Question: How can I associate two tables so that I can create a database that sort of matches the image attached.

I understand that the experiment ID, Date, Name has to be part of the parent table, with the Trial #, Variable, and Result be the child table associated to the parent table. However, I'm not very sure how to implement this in Room Database persistence using Entity and Dao. Can someone show me how?
I want the results to be that if the user selects the experiment in a recyclerview, it will be lead to another activity showing inputs of Variable and Result to add trials at the top while displaying the results of just that experiment below using a Recyclerview.
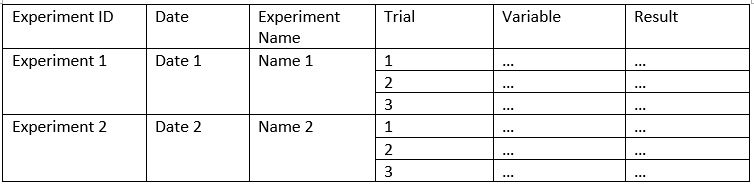
Answer: I believe the following is one of the ways that you can achieve what you want.
# The Code
The Experiment Entity (table)
'''
@Entity
public class Experiment {
@PrimaryKey(autoGenerate = true)
private long experimentId;
private String experimentName;
private String experimentDate;
public Experiment() {
}
@Ignore
public Experiment(String name, String date) {
this.experimentName = name;
this.experimentDate = date;
}
public long getExperimentId() {
return experimentId;
}
public void setExperimentId(long experimentId) {
this.experimentId = experimentId;
}
public String getExperimentName() {
return experimentName;
}
public void setExperimentName(String experimentName) {
this.experimentName = experimentName;
}
public String getExperimentDate() {
return experimentDate;
}
public void setExperimentDate(String experimentDate) {
this.experimentDate = experimentDate;
}
}
'''
-
The Trial Entity
'''
@Entity
public class Trial {
@PrimaryKey(autoGenerate = true)
private long trialId;
@ForeignKey(entity = Experiment.class, parentColumns = {BaseColumns._ID},childColumns = "parentExperiment", onDelete = ForeignKey.CASCADE, onUpdate = ForeignKey.CASCADE)
private long parentExperiment;
private String trialVariable;
private String trialResult;
public Trial() {
}
@Ignore
public Trial(long parentExperimentId, String variable, String result) {
this.parentExperiment = parentExperimentId;
this.trialVariable = variable;
this.trialResult = result;
}
public long getTrialId() {
return trialId;
}
public void setTrialId(long trialId) {
this.trialId = trialId;
}
public long getParentExperiment() {
return parentExperiment;
}
public void setParentExperiment(long parentExperiment) {
this.parentExperiment = parentExperiment;
}
public String getTrialVariable() {
return trialVariable;
}
public void setTrialVariable(String trialVariable) {
this.trialVariable = trialVariable;
}
public String getTrialResult() {
return trialResult;
}
public void setTrialResult(String trialResult) {
this.trialResult = trialResult;
}
}
'''
-
Dao.java (combined for convenience)
'''
public interface Dao {
@Insert(onConflict = OnConflictStrategy.IGNORE)
long[] insertExperiments(Experiment... experiments);
@Insert(onConflict = OnConflictStrategy.IGNORE)
long insertExperiment(Experiment experiment);
@Insert(onConflict = OnConflictStrategy.IGNORE)
long[] insertTrials(Trial... trials);
@Insert(onConflict = OnConflictStrategy.IGNORE)
long insertTrial(Trial trial);
@Update(onConflict = OnConflictStrategy.IGNORE)
int updateExperiments(Experiment... experiments);
@Update(onConflict = OnConflictStrategy.IGNORE)
int updateExperiment(Experiment experiment);
@Update(onConflict = OnConflictStrategy.IGNORE)
int updateTrials(Trial... trials);
@Update(onConflict = OnConflictStrategy.IGNORE)
int updateTrial(Trial trial);
@Delete
int deleteExperiments(Experiment... experiments);
@Delete
int deleteExperiment(Experiment experiment);
@Delete
int deleteTrials(Trial... trials);
@Delete
int deleteTrial(Trial trial);
@Query("SELECT * FROM Experiment")
List<Experiment> getAllexperiments();
@Query("SELECT * FROM Experiment WHERE experimentDate BETWEEN :startdate AND :enddate")
List<Experiment> getExperimentsInDateRange(String startdate, String enddate);
@Query("SELECT * FROM Trial")
List<Trial> getAllTrials();
@Query("SELECT * FROM Experiment JOIN Trial ON parentExperiment = experimentId")
List<TrialWithExperiment> getExperimentsWithTrials();
public class TrialWithExperiment {
private long experimentId;
private String experimentName;
private String experimentDate;
private long trialId;
private String trialVariable;
private String trialResult;
public long getExperimentId() {
return experimentId;
}
public void setExperimentId(long experimentId) {
this.experimentId = experimentId;
}
public String getExperimentName() {
return experimentName;
}
public void setExperimentName(String experimentName) {
this.experimentName = experimentName;
}
public String getExperimentDate() {
return experimentDate;
}
public void setExperimentDate(String experimentDate) {
this.experimentDate = experimentDate;
}
public void setTrialId(long trialId) {
this.trialId = trialId;
}
public long getTrialId() {
return trialId;
}
public String getTrialVariable() {
return trialVariable;
}
public void setTrialVariable(String trialVariable) {
this.trialVariable = trialVariable;
}
public String getTrialResult() {
return trialResult;
}
public void setTrialResult(String trialResult) {
this.trialResult = trialResult;
}
}
}
'''
- - -
The @Database ExperimentDatabase.java
'''
@Database(entities = {Experiment.class, Trial.class}, version = 1,exportSchema = false)
public abstract class ExperimentDatabase extends RoomDatabase {
public abstract Dao getDao();
}
'''
Finally an activity that utilises the above :-
'''
public class MainActivity extends AppCompatActivity {
ExperimentDatabase mDB;
@Override
protected void onCreate(Bundle savedInstanceState) {
super.onCreate(savedInstanceState);
setContentView(R.layout.activity_main);
mDB = Room.databaseBuilder(this,ExperimentDatabase.class,"experimentdb").allowMainThreadQueries().build();
mDB.getDao().insertExperiments(new Experiment[]{
new Experiment("Experiment 1","2019-01-01"),
new Experiment("Experiment 2", "2019-02-01")
});
List<Experiment> experiments = mDB.getDao().getExperimentsInDateRange("2019-01-01","2019-12-31");
for (Experiment e: experiments) {
Log.d("EXPERIMENTS", "Experiment is " + e.getExperimentName() + " on " + e.getExperimentDate());
}
experiments = mDB.getDao().getAllexperiments();
for (Experiment e: experiments) {
Log.d("EXPERIMENTS", "Experiment is " + e.getExperimentName() + " on " + e.getExperimentDate());
}
for (Experiment e: experiments) {
mDB.getDao().insertTrial(
new Trial(
e.getExperimentId(),
"Variable for " + e.getExperimentName(),
"Result for Experiment on " + e.getExperimentDate()
)
);
}
List<Trial> trials = mDB.getDao().getAllTrials();
for (Trial t: trials ) {
Log.d("TRIAL ",
"Trial is for ExperimentID " + String.valueOf(t.getParentExperiment()) +
"
Variable = " + t.getTrialVariable() +
"Result = " + t.getTrialResult()
);
}
List<Dao.TrialWithExperiment> trialsWithExperiments = mDB.getDao().getExperimentsWithTrials();
for (Dao.TrialWithExperiment te:trialsWithExperiments) {
Log.d(
"TRIALWITHEXPERIMENT",
"Experiment Name = " + te.getExperimentName() +
"
Experiment Date = " + te.getExperimentDate() +
"
Trial Variable = " + te.getTrialVariable() +
"
Trial Result = " + te.getTrialResult()
);
}
}
}
'''
This :-
- - - - - -
# The Result
> '''
05-28 10:19:42.<PHONE>/? D/EXPERIMENTS: Experiment is Experiment 1 on 2019-01-01
05-28 10:19:42.<PHONE>/? D/EXPERIMENTS: Experiment is Experiment 2 on 2019-02-01
05-28 10:19:42.<PHONE>/? D/EXPERIMENTS: Experiment is Experiment 1 on 2019-01-01
05-28 10:19:42.<PHONE>/? D/EXPERIMENTS: Experiment is Experiment 2 on 2019-02-01
05-28 10:19:42.<PHONE>/? D/TRIAL: Trial is for ExperimentID 1
Variable = Variable for Experiment 1Result = Result for Experiment on 2019-01-01
05-28 10:19:42.<PHONE>/? D/TRIAL: Trial is for ExperimentID 2
Variable = Variable for Experiment 2Result = Result for Experiment on 2019-02-01
05-28 10:19:42.<PHONE>/? D/TRIALWITHEXPERIMENT: Experiment Name = Experiment 1
Experiment Date = 2019-01-01
Trial Variable = Variable for Experiment 1
Trial Result = Result for Experiment on 2019-01-01
05-28 10:19:42.<PHONE>/? D/TRIALWITHEXPERIMENT: Experiment Name = Experiment 2
Experiment Date = 2019-02-01
Trial Variable = Variable for Experiment 2
Trial Result = Result for Experiment on 2019-02-01
'''
# Alternative/Additional
Another approach could be to utilise to create an object per Experiment that includes a list of the related/associated Trial(s) in that object.
Expanding upon the above then the following could be added to
'''
@Query("SELECT * FROM Experiment")
List<ExperimentWithTrials> getExperimentsAndTrials();
class ExperimentWithTrials {
private long experimentId;
private String experimentName;
private String experimentDate;
@Relation(parentColumn = "experimentId", entityColumn = "parentExperiment")
List<Trial> trials;
public long getExperimentId() {
return experimentId;
}
public void setExperimentId(long experimentId) {
this.experimentId = experimentId;
}
public String getExperimentName() {
return experimentName;
}
public void setExperimentName(String experimentName) {
this.experimentName = experimentName;
}
public String getExperimentDate() {
return experimentDate;
}
public void setExperimentDate(String experimentDate) {
this.experimentDate = experimentDate;
}
public List<Trial> getTrials() {
return trials;
}
public void setTrials(List<Trial> trials) {
this.trials = trials;
}
}
'''
and then the following could be added to
'''
List<Dao.ExperimentWithTrials> experimentsWithTrials = mDB.getDao().getExperimentsAndTrials();
for (Dao.ExperimentWithTrials et: experimentsWithTrials ) {
Log.d(
"EXPERIMENTANDTRIALS",
"Experiment Name = " + et.getExperimentName() +
"
Experiment Date = " + et.getExperimentDate()
);
for (Trial t: et.getTrials()) {
Log.d(
"TRIALFOREXPERIMENT",
" Variable = " + t.getTrialVariable() +
"
Result = " + t.getTrialResult()
);
}
}
}
'''
- Note how the Trials are obtained via the looping through the list of Trials embedded with the object, as opposed to the list of combined Experiment and Trial data from the previous.- -
# Resultant additional output
> '''
05-28 13:05:35.<PHONE>/? D/EXPERIMENTANDTRIALS: Experiment Name = Experiment 1
Experiment Date = 2019-01-01
05-28 13:05:35.<PHONE>/? D/TRIALFOREXPERIMENT: Variable = Variable for Experiment 1
Result = Result for Experiment on 2019-01-01
05-28 13:05:35.<PHONE>/? D/EXPERIMENTANDTRIALS: Experiment Name = Experiment 2
Experiment Date = 2019-02-01
05-28 13:05:35.<PHONE>/? D/TRIALFOREXPERIMENT: Variable = Variable for Experiment 2
Result = Result for Experiment on 2019-02-01
'''
-